Question: What does mean in Google Chrome developer tools and why is it so big?

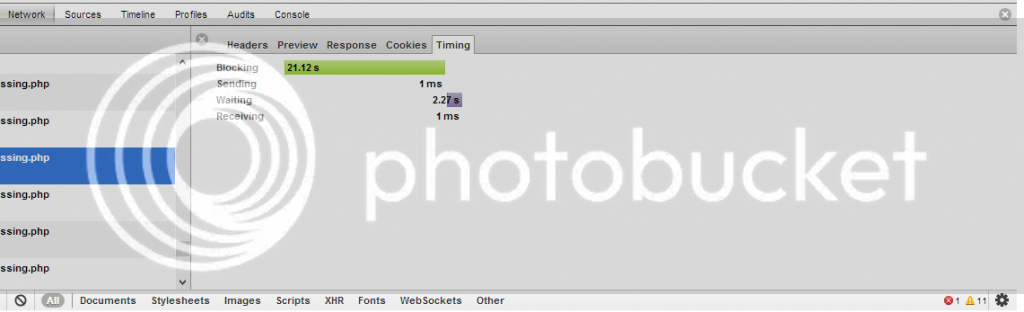
Answer: > "Blocking" is the time the request spent waiting for an already
established connection to become available (i.e. we're reusing a
connection that may be used to transfer another resource at the time
the request was started).via <URL>
There are a couple of potential solutions to this, split requests out into different sub-domains for other assets. Or look into SPDY